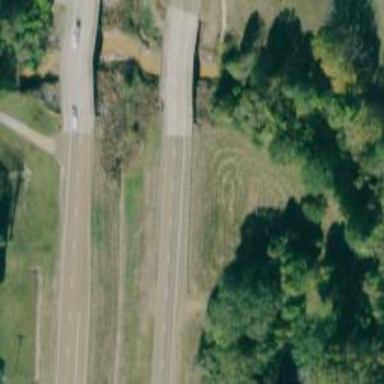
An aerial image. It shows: This image shows trunk highway that functions as expressway.